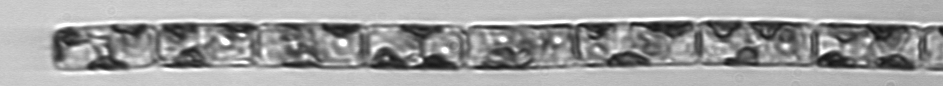
Label: Guinardia_delicatula